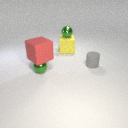
large red rubber cube above small green metal sphere